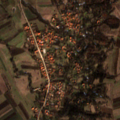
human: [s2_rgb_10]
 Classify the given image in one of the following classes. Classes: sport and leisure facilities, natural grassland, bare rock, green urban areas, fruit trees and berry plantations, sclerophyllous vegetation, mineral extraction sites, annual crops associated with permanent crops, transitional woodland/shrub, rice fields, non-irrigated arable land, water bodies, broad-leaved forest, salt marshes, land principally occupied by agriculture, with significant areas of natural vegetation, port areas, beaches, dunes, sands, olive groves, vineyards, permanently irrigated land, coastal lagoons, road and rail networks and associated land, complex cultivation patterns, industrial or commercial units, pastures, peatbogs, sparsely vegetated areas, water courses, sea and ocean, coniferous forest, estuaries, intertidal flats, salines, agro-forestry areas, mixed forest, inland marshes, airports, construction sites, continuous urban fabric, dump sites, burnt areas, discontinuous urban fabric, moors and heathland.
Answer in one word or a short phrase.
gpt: discontinuous urban fabric, complex cultivation patterns, land principally occupied by agriculture, with significant areas of natural vegetation, broad-leaved forest